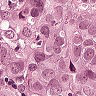
Metastatic tissue present: yes